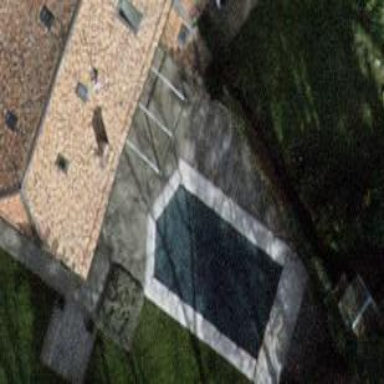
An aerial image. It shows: Swimming pool located in leisure land.